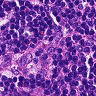
Metastatic tissue present: no